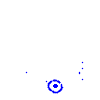
Particle: proton